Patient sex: M
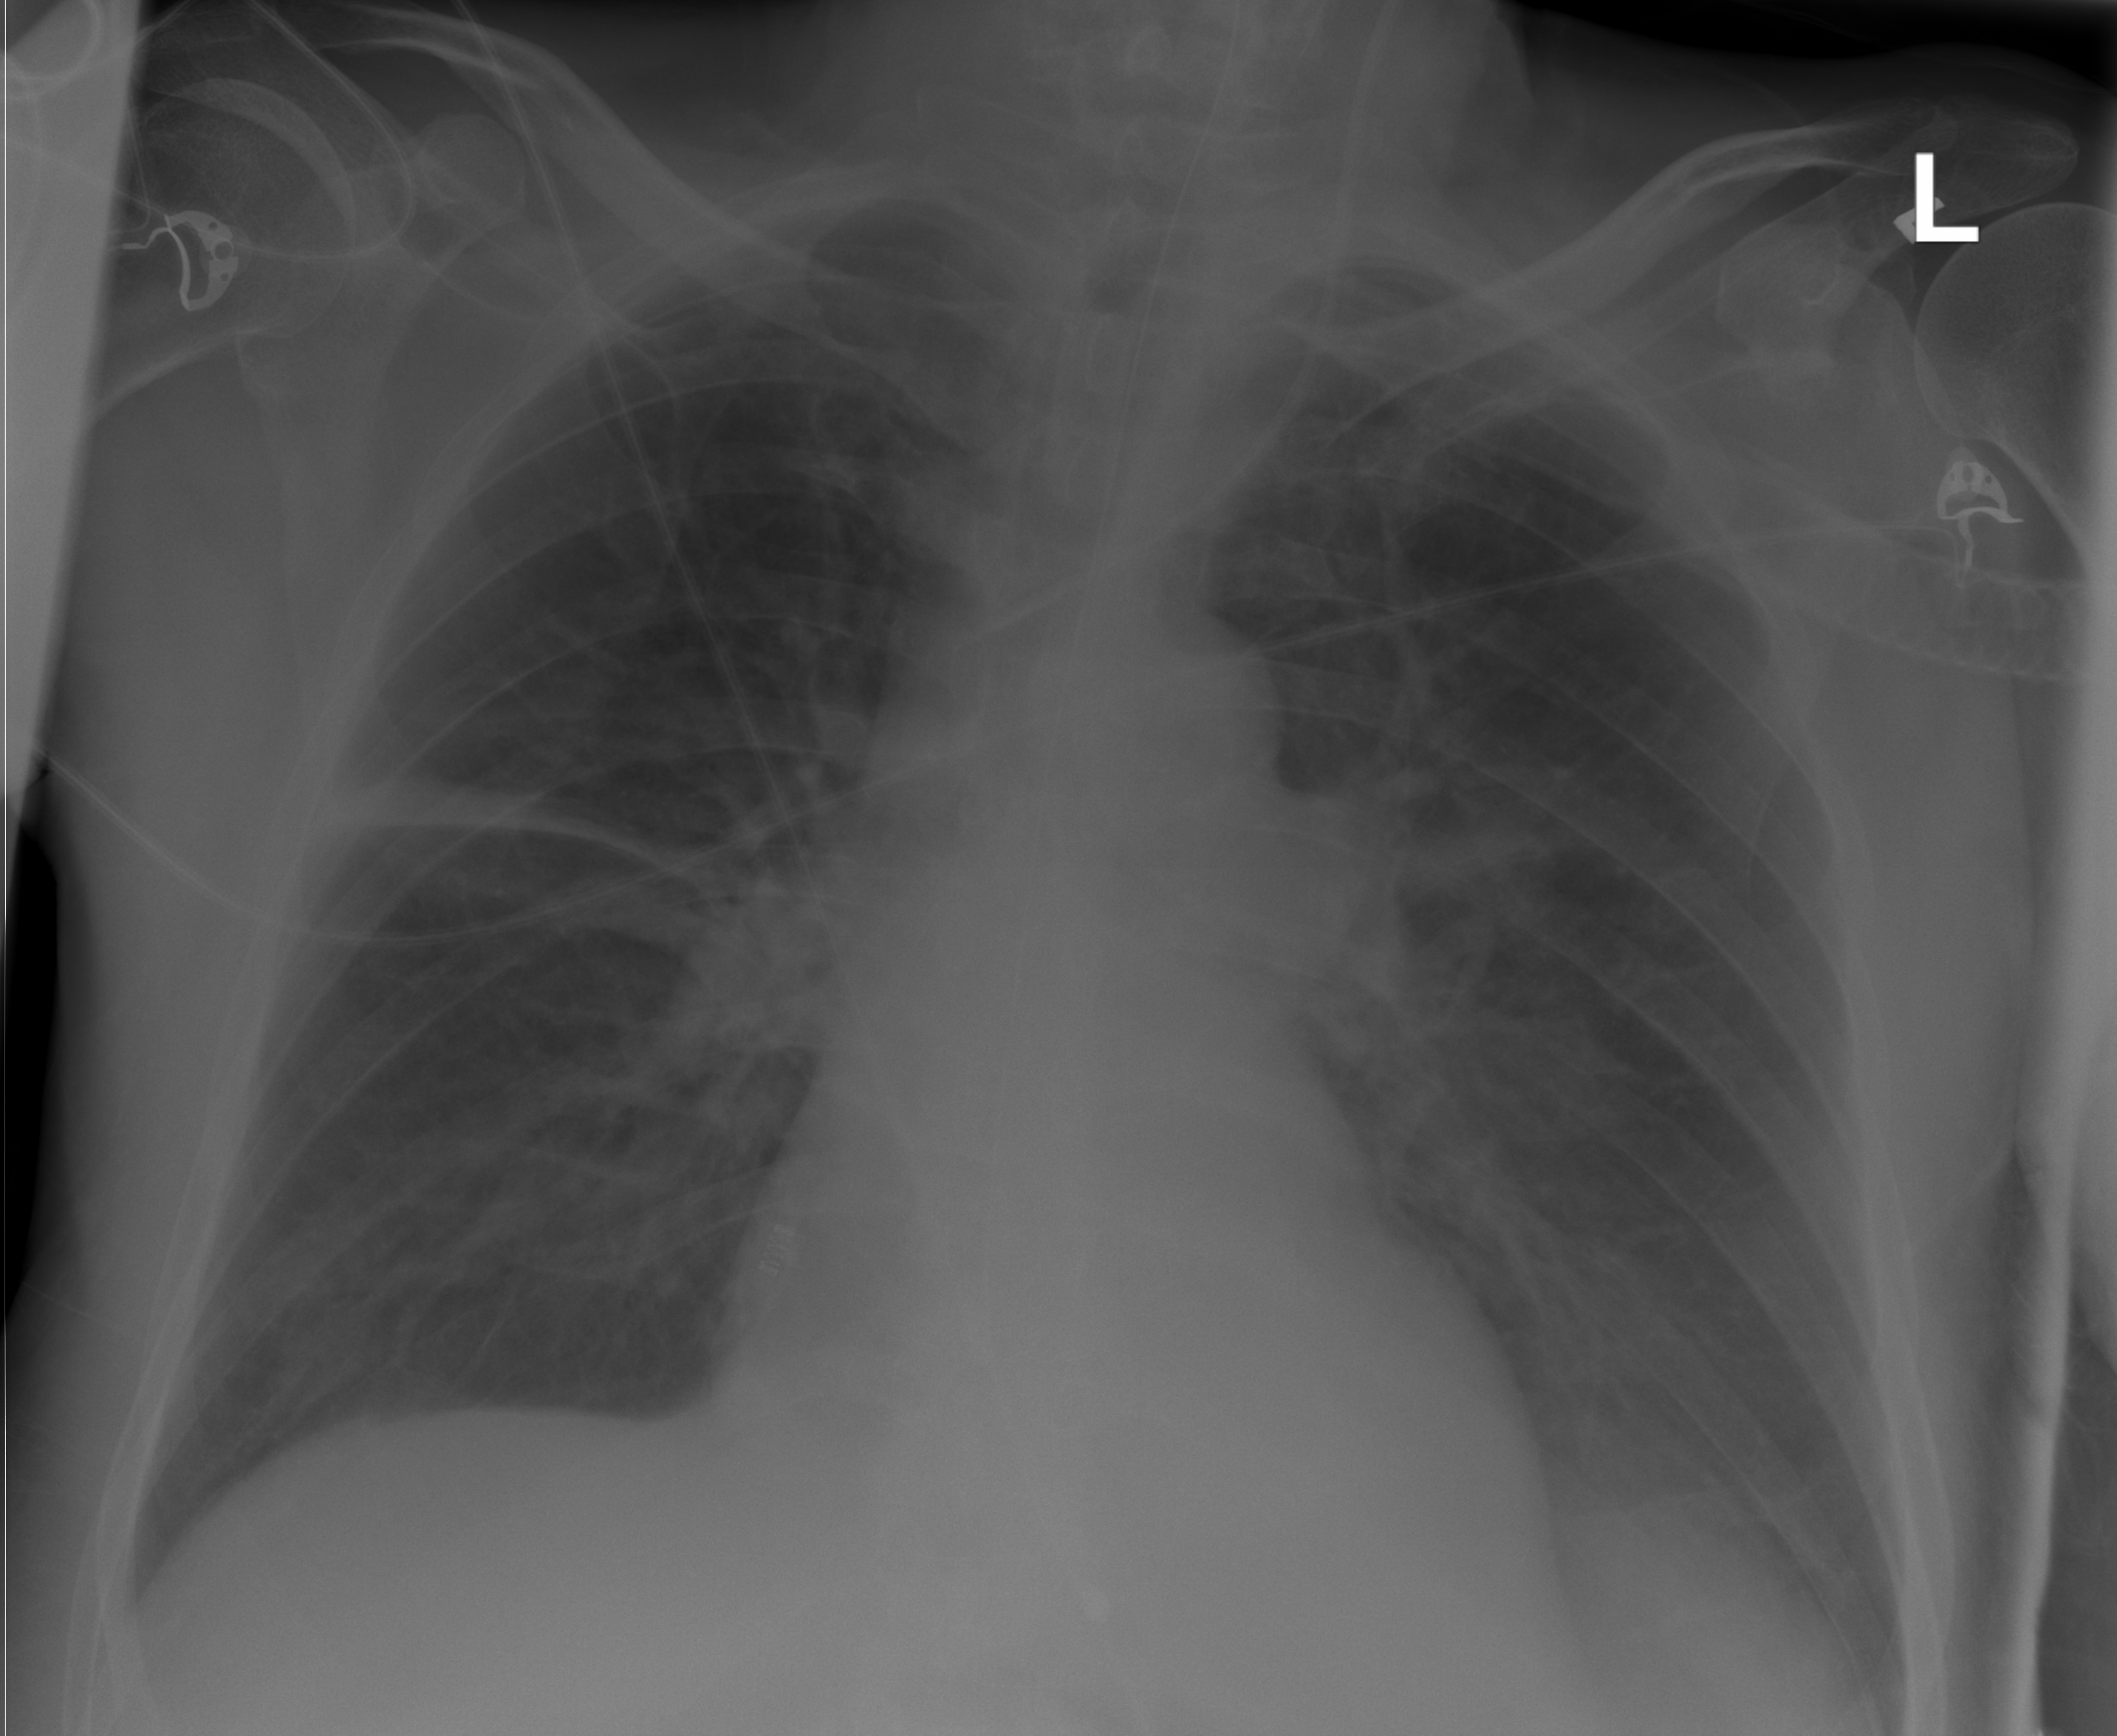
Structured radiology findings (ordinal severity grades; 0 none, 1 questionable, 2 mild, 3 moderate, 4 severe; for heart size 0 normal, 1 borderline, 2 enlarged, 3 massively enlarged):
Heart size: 0
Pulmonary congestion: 2
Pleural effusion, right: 0
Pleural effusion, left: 2
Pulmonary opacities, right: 2
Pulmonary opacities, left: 2
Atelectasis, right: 2
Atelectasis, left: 2